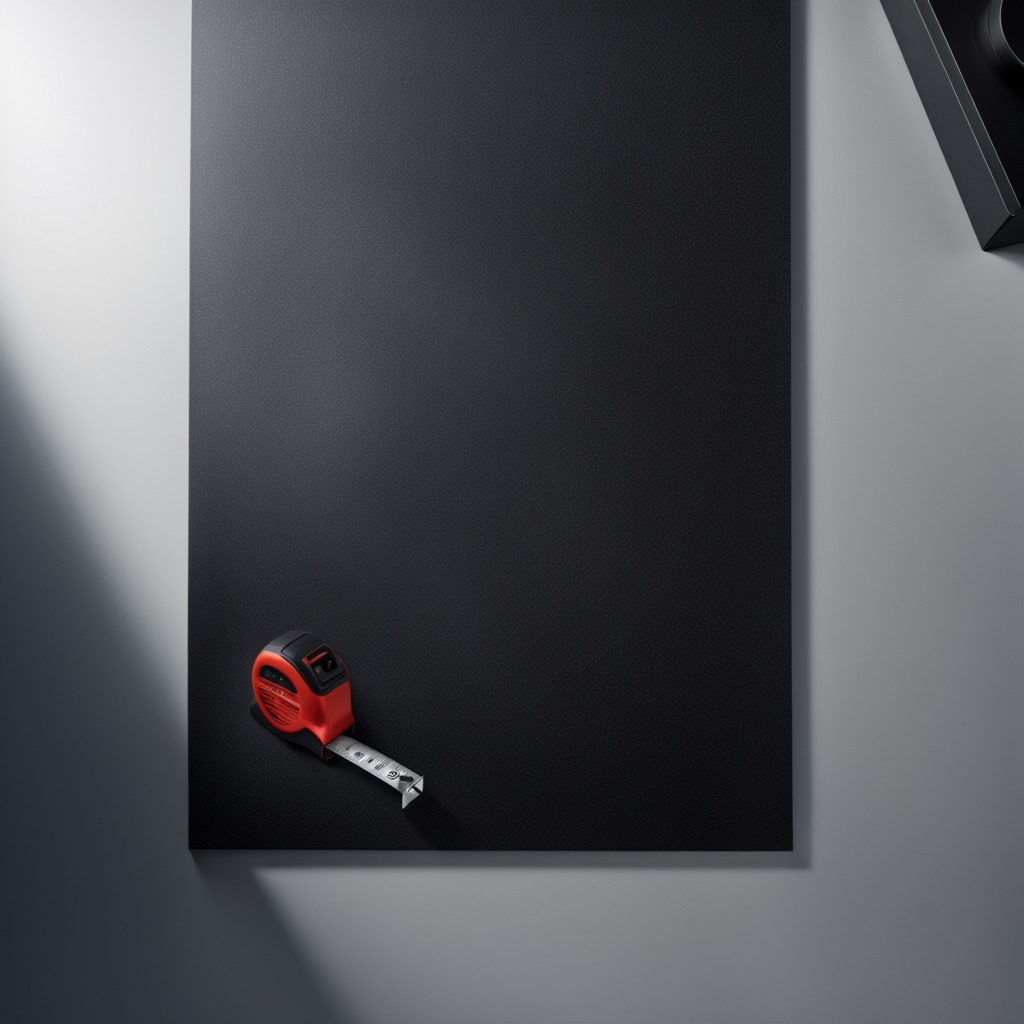
A measuring tape is lying on the tabletop.